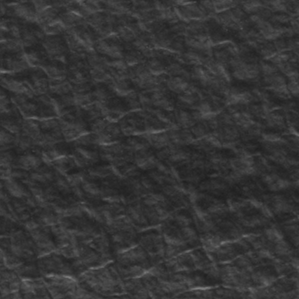
Label: frost